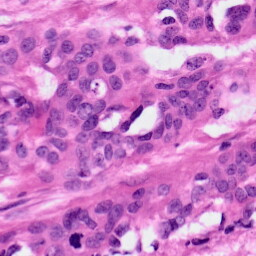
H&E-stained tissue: Ovarian